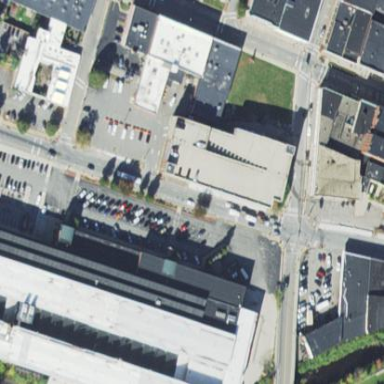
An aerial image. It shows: Part of the building is designated for commercial use.